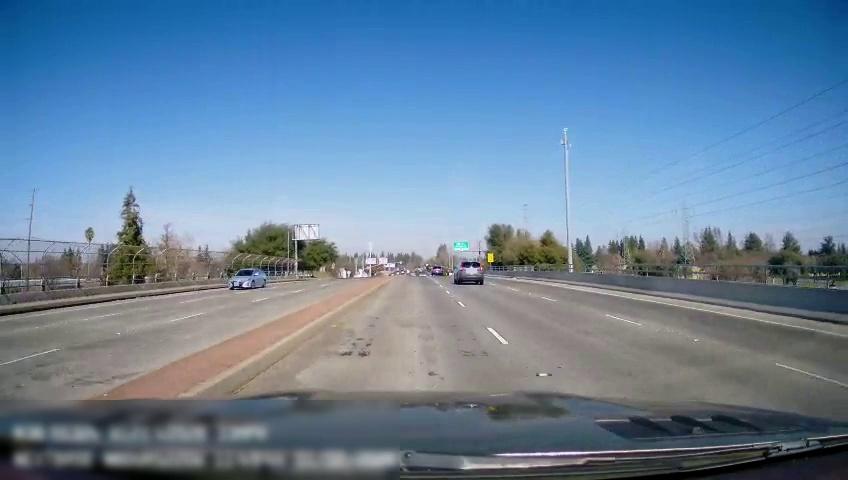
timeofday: Day
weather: Sunny
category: Drivable Space
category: Drivable Space
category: Vehicles | SUV
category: Vehicles | SUV
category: Vehicles | SUV
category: Lanes | Current Lane
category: Lanes | Alternate Lane
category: Lanes | Opposite Lane
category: Lanes | Opposite Lane
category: Lanes | Alternate Lane
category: Traffic | Signs